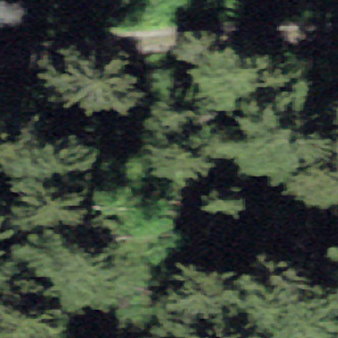
Label: other